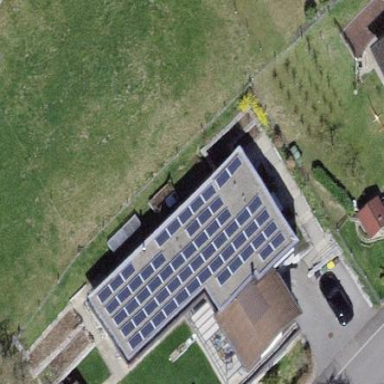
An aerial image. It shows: Solar power generator.